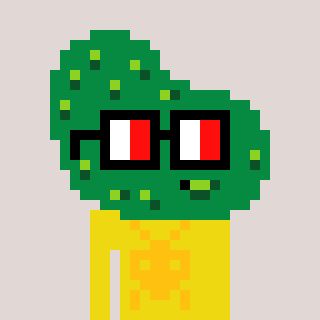
a pixel art character with square glasses with black frames and red eyes, a pickle-shaped head and a yellow-colored body on a warm background